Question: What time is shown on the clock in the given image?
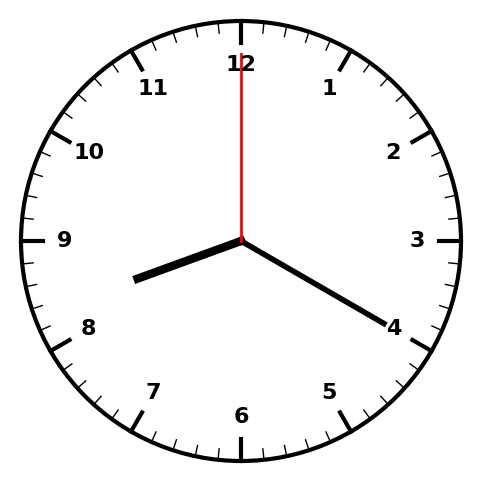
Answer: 08:20:00